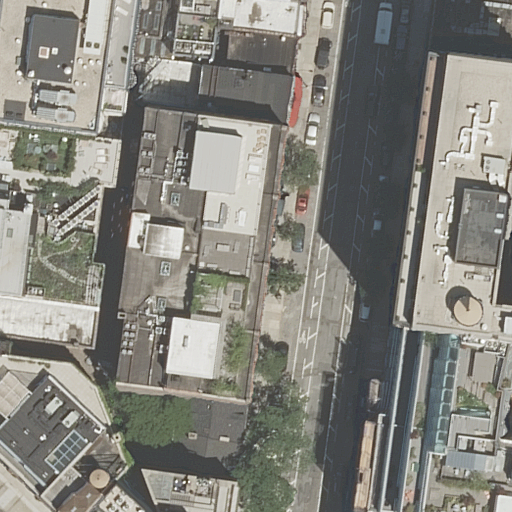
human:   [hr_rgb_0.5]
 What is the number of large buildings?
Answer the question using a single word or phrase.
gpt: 6

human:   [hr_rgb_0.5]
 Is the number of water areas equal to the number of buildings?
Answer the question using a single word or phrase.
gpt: no

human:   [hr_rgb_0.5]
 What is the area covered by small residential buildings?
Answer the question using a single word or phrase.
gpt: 127m2

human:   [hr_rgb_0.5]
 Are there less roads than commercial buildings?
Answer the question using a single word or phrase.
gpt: no

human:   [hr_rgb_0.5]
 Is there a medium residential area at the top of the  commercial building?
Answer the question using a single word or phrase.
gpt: no

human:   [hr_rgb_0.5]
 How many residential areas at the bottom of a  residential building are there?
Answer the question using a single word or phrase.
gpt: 0

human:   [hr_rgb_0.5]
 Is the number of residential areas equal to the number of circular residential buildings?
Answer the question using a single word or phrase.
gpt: no

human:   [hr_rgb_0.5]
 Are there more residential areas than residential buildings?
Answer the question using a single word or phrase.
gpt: no

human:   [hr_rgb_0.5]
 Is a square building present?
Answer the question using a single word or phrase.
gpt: no

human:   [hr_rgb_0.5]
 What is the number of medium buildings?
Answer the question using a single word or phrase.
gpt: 9

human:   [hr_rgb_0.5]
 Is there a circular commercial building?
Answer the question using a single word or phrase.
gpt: no

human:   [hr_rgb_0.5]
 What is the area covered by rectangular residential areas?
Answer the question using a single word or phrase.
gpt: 10612m2

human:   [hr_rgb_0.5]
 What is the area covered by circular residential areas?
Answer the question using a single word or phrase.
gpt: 0m2

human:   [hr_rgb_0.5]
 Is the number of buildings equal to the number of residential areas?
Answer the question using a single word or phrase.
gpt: no

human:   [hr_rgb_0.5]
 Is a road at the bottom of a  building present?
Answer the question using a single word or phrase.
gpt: yes

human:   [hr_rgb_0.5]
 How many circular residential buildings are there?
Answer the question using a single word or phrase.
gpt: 0

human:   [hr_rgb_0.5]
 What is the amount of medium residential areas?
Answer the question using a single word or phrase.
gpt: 0

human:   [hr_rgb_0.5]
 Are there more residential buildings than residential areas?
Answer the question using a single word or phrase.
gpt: yes

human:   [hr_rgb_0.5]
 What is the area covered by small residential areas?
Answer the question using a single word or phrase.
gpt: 0m2

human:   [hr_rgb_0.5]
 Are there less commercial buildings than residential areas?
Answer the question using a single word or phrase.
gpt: no

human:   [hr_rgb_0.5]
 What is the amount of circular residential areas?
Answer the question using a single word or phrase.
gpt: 0

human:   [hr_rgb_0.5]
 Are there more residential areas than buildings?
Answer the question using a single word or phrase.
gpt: no

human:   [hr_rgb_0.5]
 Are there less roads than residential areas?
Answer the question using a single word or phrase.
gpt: no

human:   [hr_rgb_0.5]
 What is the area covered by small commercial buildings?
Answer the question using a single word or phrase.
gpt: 0m2

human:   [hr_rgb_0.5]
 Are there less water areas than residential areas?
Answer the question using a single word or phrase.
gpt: yes

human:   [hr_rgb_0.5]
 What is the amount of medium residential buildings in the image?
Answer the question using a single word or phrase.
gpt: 8

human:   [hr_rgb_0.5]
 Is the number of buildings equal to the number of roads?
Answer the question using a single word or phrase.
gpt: no

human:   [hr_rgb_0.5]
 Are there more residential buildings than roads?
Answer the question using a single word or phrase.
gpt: yes

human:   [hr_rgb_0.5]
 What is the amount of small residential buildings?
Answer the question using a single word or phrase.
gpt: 4

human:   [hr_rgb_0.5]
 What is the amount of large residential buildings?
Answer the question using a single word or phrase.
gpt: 6

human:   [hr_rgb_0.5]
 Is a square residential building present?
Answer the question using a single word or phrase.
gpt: no

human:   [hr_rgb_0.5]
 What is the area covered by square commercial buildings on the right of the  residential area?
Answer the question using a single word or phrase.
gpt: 0m2

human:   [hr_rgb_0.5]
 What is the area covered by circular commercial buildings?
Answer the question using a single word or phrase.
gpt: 0m2

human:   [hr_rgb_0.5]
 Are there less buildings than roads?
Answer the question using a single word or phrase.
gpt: no

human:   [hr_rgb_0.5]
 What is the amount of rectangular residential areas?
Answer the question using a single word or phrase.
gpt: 1

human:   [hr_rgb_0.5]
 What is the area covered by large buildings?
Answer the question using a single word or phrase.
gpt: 5537m2